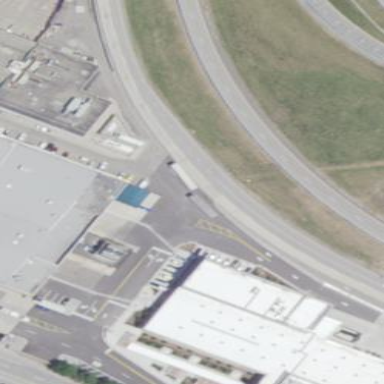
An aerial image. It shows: Parking area.